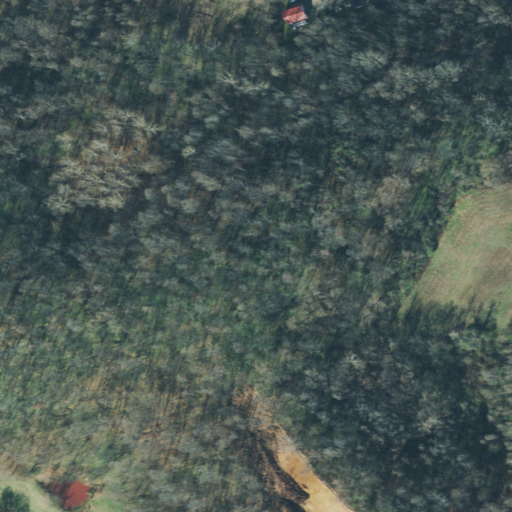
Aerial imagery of mountain in Tennessee named Mount Nebo Hill containing deciduous forest, mixed forest, pasture, grassland, open development, and medium intensity development